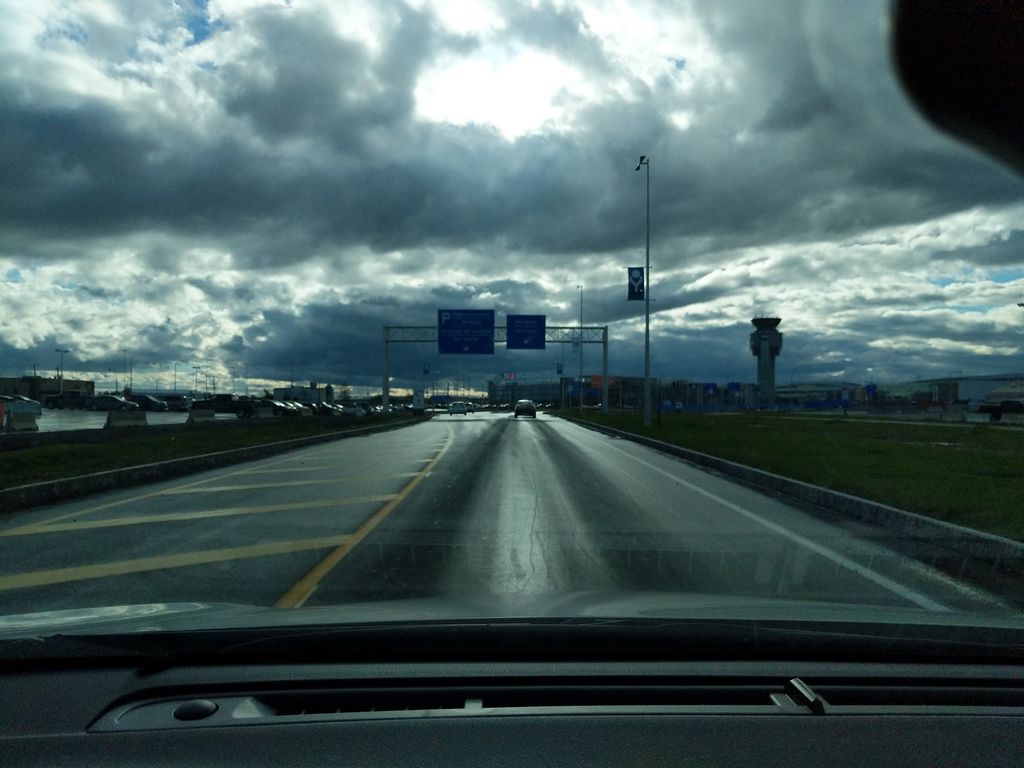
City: quebec_city